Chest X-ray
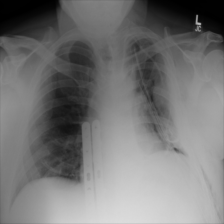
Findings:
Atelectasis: negative
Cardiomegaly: negative
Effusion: negative
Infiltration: negative
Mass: negative
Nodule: negative
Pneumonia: negative
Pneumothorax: positive
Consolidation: negative
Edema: negative
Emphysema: negative
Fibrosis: negative
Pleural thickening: negative
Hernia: negative